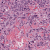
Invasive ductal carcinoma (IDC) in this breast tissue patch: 1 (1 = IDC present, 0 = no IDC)